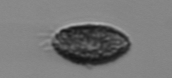
Label: Pseudochattonella_farcimen